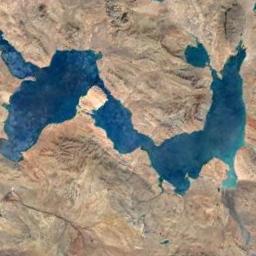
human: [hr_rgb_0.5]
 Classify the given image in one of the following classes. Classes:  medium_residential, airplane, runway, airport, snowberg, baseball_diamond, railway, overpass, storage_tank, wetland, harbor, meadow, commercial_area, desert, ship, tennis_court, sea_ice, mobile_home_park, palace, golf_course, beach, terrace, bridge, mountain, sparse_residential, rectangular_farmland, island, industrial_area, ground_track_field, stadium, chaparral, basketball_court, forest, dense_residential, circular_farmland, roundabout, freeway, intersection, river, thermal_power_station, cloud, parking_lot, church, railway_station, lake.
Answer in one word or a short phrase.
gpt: lake